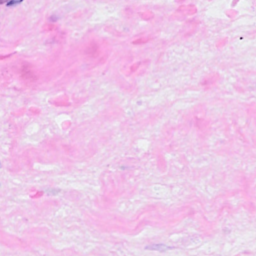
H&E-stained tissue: Breast